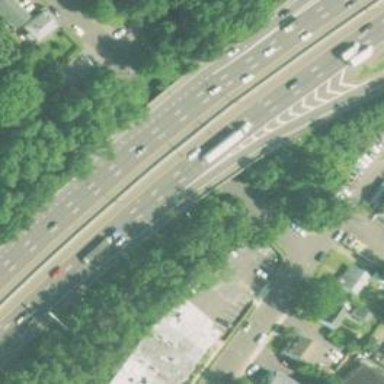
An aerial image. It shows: Asphalt bridge over motorway.